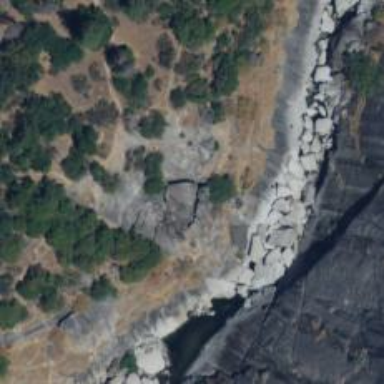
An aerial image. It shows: Natural cliff.